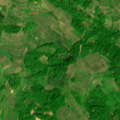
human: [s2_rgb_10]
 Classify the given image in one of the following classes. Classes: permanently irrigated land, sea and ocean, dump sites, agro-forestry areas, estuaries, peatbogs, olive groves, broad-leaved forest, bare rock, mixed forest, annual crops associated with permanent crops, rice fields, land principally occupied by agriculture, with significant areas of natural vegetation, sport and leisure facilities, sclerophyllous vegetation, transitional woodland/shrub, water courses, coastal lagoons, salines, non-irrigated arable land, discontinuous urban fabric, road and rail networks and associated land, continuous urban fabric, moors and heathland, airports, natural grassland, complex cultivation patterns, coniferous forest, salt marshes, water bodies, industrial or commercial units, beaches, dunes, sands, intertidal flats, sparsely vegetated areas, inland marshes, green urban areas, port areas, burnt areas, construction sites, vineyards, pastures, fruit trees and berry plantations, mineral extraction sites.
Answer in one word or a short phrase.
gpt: complex cultivation patterns, land principally occupied by agriculture, with significant areas of natural vegetation, broad-leaved forest